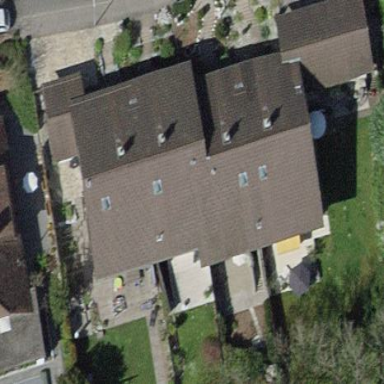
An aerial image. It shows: Gabled terrace building with roof tiles.